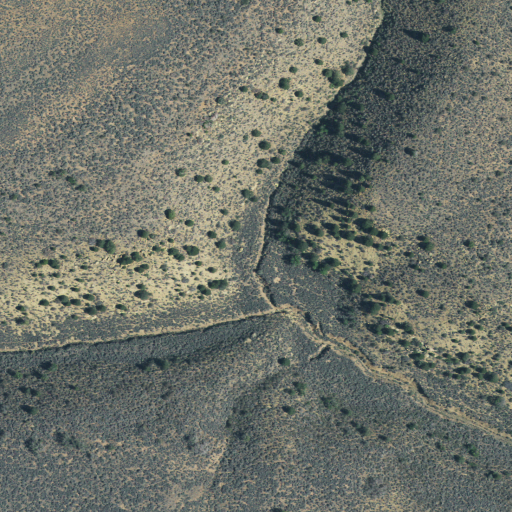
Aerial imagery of valley in Utah named Georgie Hollow containing shrub and evergreen forest